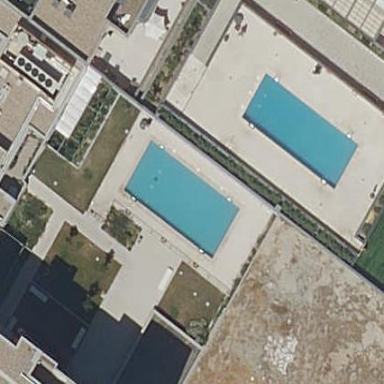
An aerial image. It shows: Swimming pool area designated for leisure and sports activities.